Field crop: tomato
Growth stage: 1
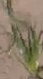
Species: cyperus